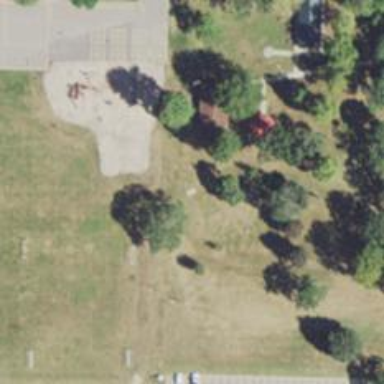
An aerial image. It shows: Disc golf tee.